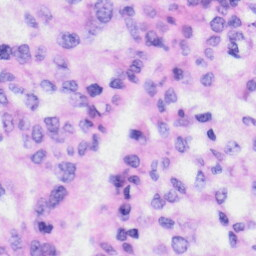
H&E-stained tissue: Liver